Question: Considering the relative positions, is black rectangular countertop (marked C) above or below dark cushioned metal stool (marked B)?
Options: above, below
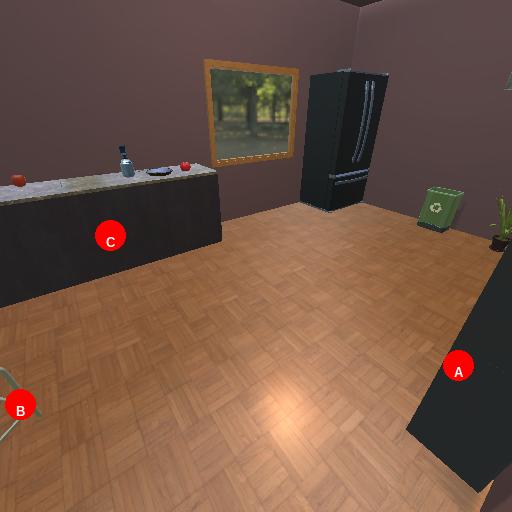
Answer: above